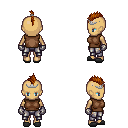
a pixel art fantasy rpg character, female body template, human, tanned skin, brown sleeveless shirt, metal pants, brunette mohawk hairstyle, silver tiara, metal gloves, gray slippers, four views (front, back, left, right), 2x2 character sprite sheet, small pixel art, hard edges, no anti-aliasing